Interaction volume radius: 5 \u00c5
Interaction volume height: 10 \u00c5
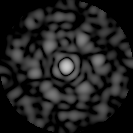
Disorder parameter: 0.6325